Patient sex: M
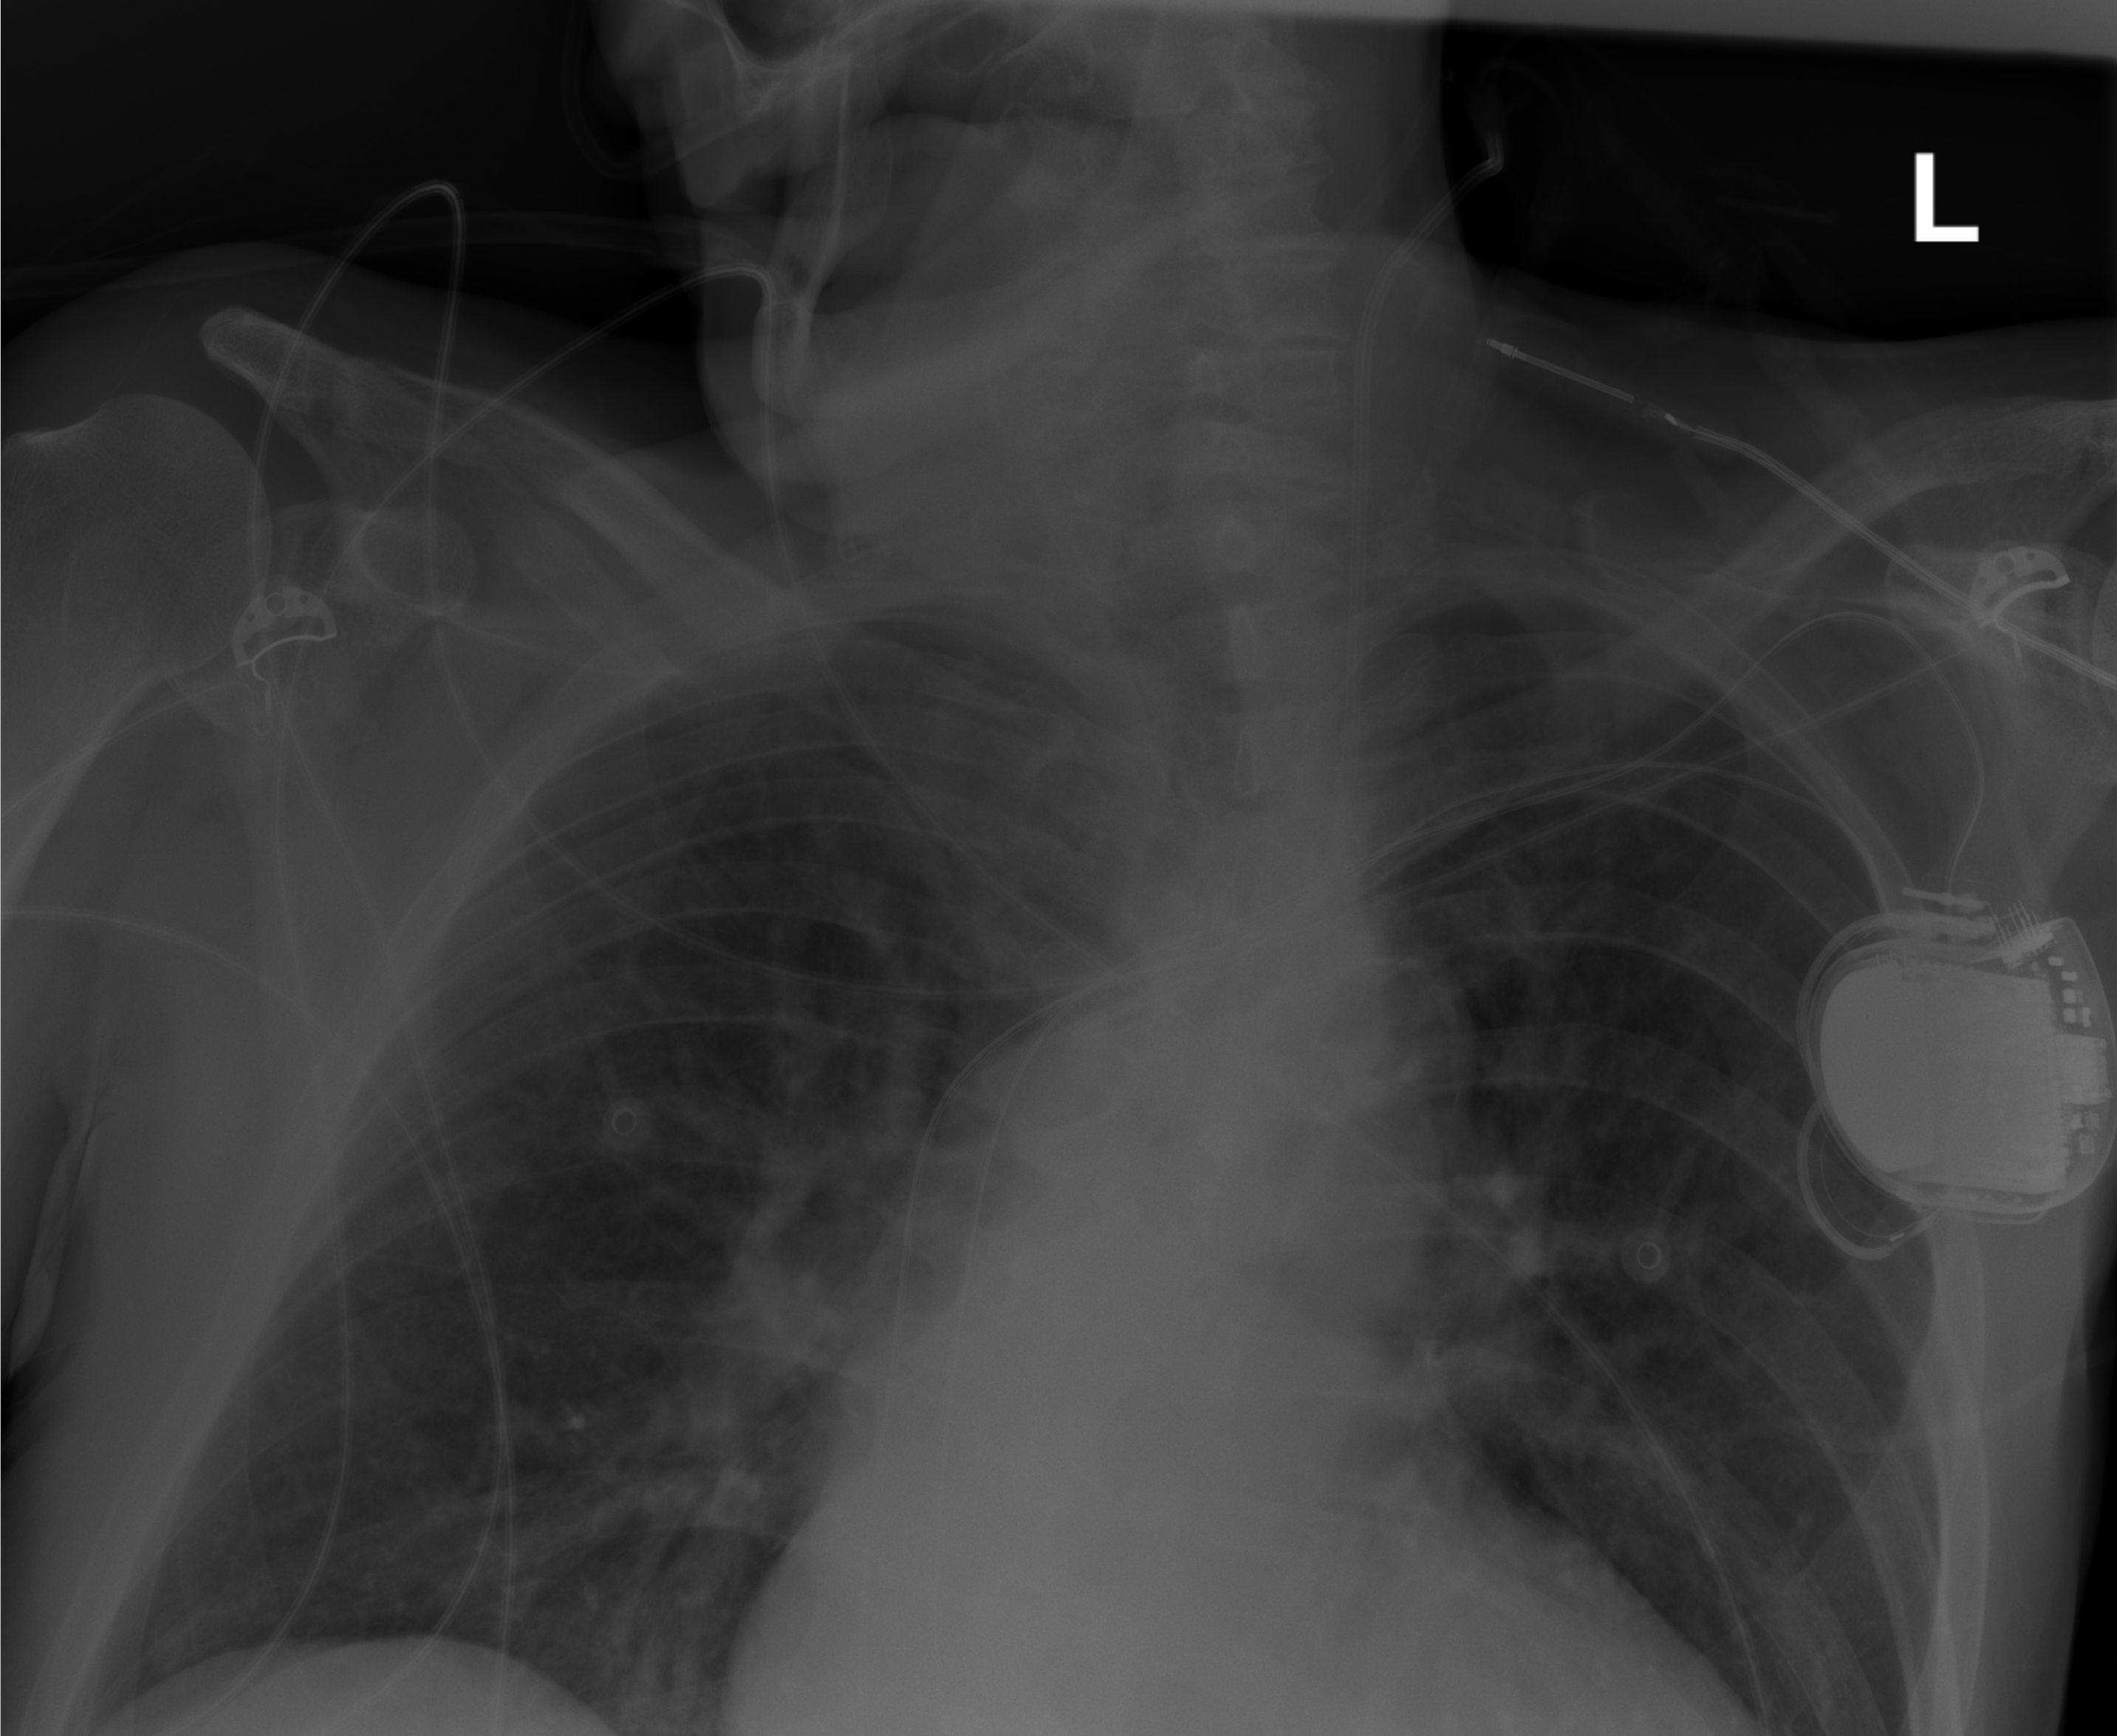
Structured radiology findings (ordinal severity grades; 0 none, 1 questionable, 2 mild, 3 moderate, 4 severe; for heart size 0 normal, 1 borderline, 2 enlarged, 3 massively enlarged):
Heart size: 2
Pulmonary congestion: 0
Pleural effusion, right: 0
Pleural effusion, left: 0
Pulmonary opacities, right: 0
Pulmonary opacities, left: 0
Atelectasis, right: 1
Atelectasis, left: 0